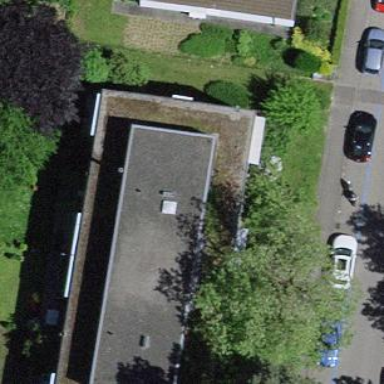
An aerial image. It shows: View of apartment building.